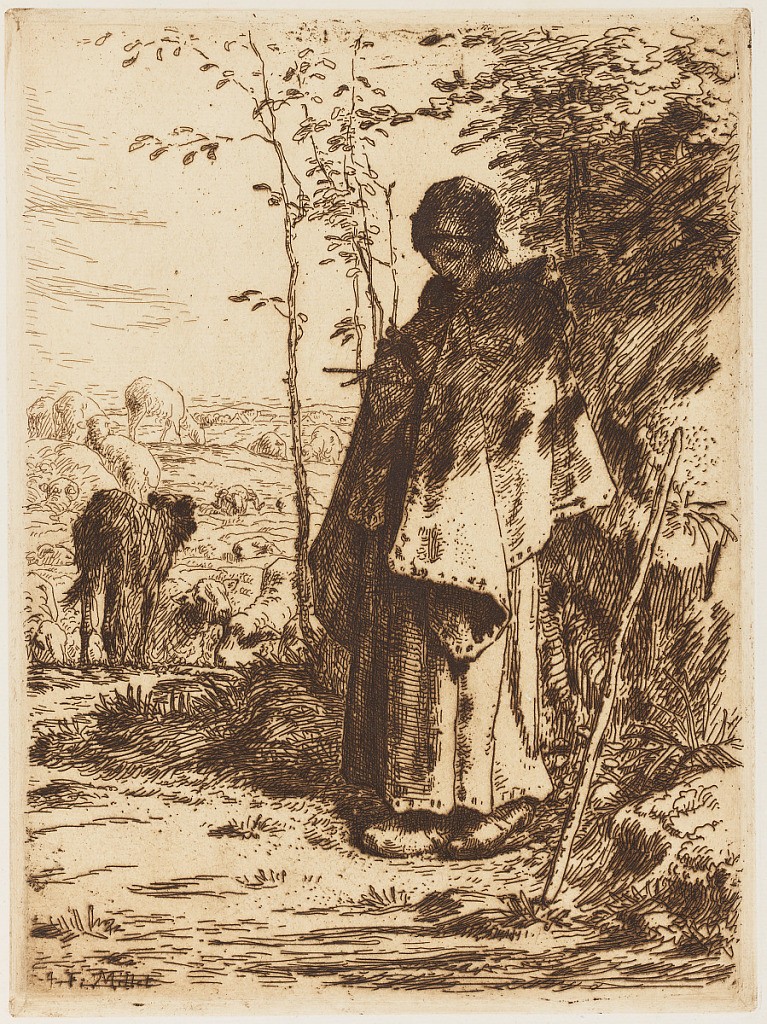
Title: Shepherdess Knitting
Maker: Jean-Francois Millet, French, 1814 – 1916
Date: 1862
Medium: Etching in brown ink on white paper
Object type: Print
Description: A shepherdess wearing a long cloak, or shawl, stands near a bank, right, intent on her knitting. Sheep graze at the left and beyond them is an open landscape.